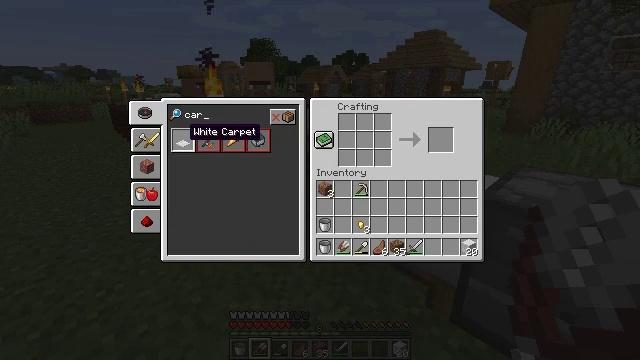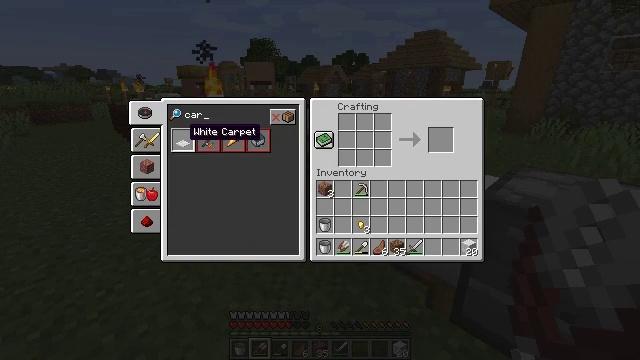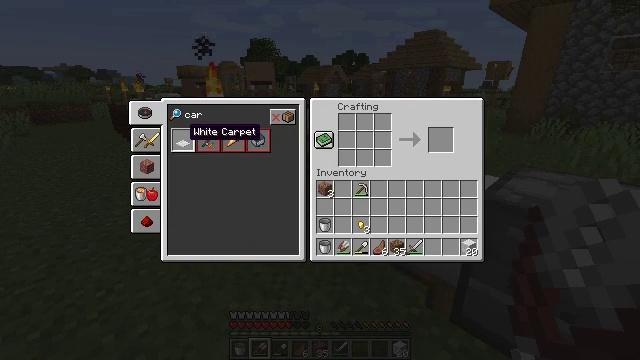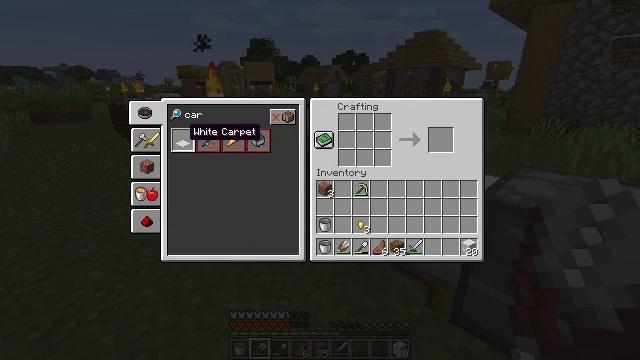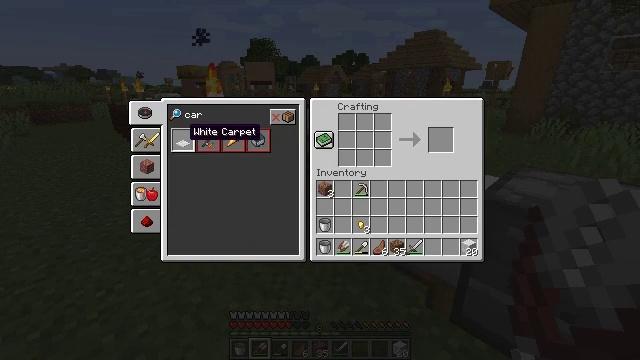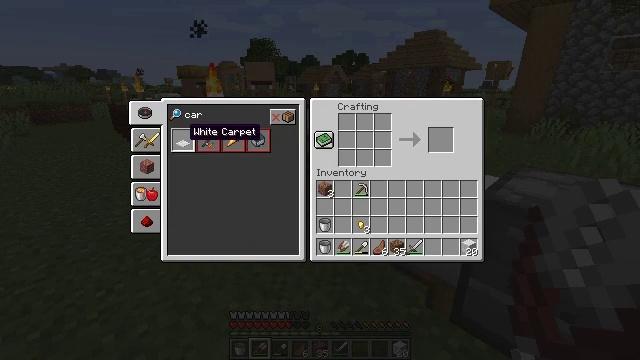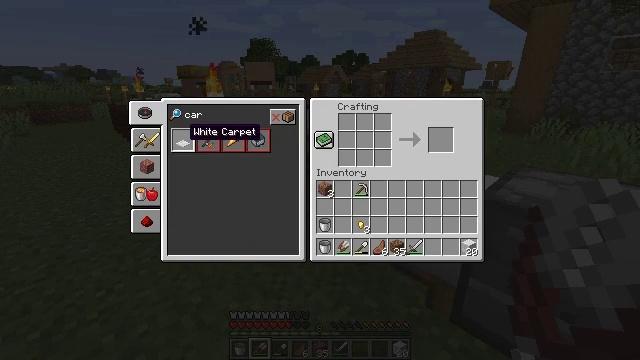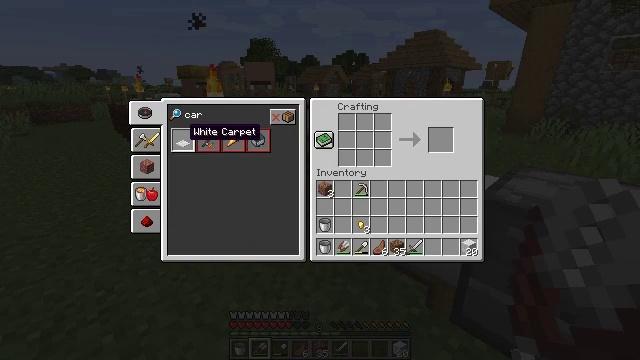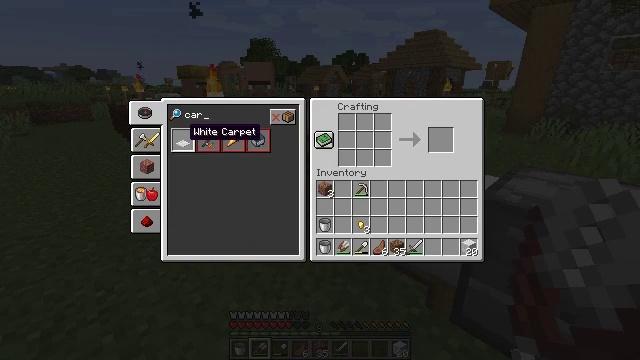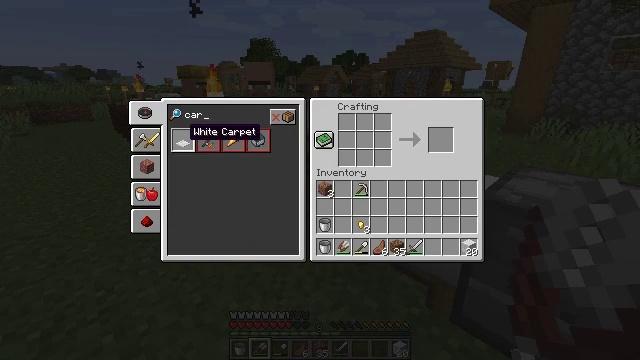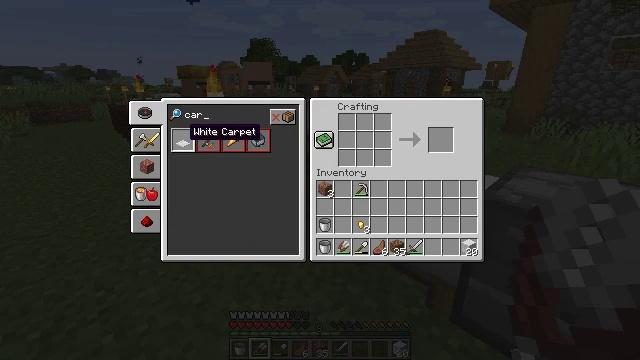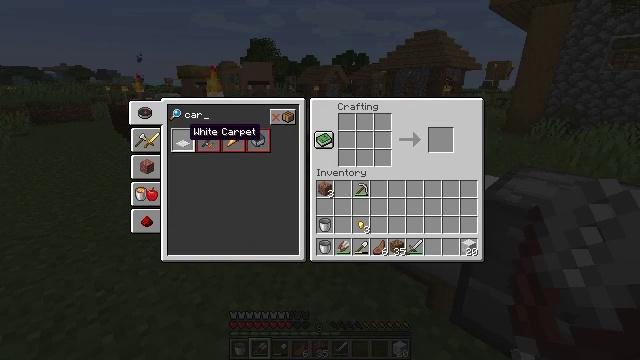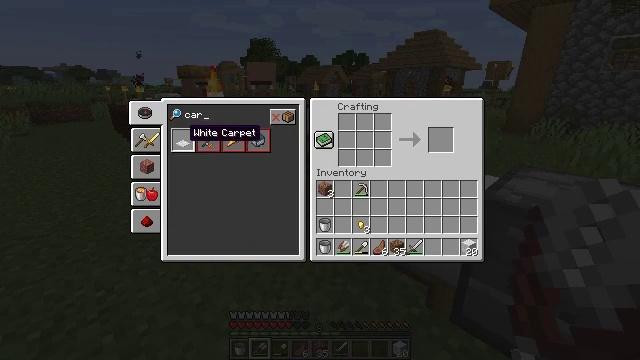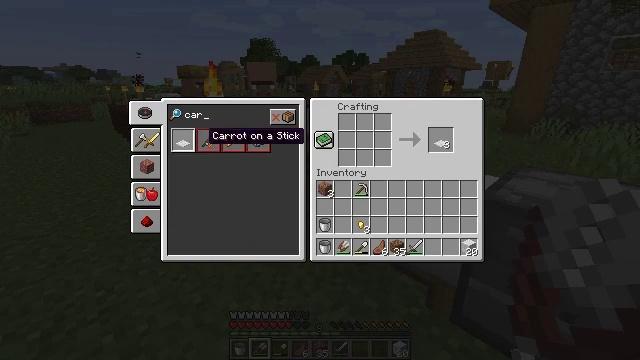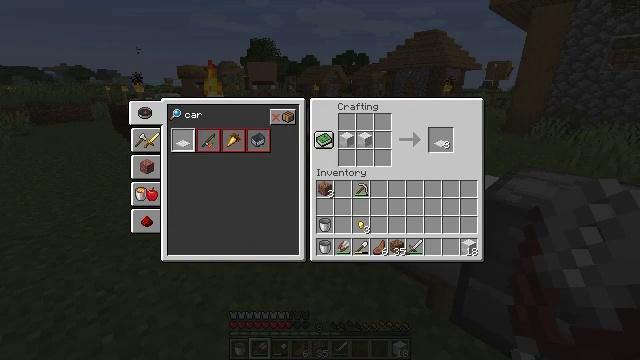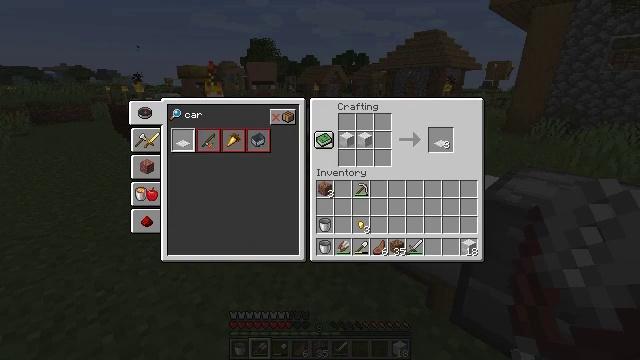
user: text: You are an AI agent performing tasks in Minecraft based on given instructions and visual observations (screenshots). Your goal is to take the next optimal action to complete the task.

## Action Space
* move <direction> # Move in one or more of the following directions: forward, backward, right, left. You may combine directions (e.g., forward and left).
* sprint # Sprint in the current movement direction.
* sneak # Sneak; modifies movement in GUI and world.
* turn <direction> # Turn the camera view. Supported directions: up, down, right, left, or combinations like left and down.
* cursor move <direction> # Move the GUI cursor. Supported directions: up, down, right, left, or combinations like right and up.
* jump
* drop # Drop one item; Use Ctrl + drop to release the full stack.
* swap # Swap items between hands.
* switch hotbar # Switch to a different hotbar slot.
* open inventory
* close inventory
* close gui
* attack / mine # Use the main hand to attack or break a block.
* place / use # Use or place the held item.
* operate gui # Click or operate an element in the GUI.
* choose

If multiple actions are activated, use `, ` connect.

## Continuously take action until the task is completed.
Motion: motion action
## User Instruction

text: Craft some white carpet with wool.
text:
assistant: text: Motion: no_op
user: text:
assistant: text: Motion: no_op
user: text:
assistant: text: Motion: no_op
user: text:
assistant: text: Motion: no_op
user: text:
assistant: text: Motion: no_op
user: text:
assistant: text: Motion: no_op
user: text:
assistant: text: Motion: no_op
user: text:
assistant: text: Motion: attack / mine
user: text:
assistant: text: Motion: attack / mine
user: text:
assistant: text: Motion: attack / mine
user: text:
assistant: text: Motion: no_op
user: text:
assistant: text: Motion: no_op
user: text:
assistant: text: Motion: turn right
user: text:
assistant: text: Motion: turn right and down
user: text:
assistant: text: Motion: turn right
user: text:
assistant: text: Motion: turn right
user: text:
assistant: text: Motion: no_op
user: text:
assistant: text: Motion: no_op
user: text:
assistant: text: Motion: turn left
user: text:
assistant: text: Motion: turn left
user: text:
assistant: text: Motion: no_op
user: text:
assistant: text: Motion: no_op
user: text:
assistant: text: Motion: no_op
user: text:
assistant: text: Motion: no_op
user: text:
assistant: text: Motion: no_op
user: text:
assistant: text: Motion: turn left
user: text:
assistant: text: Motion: no_op
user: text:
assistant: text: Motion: no_op
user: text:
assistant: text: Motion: no_op
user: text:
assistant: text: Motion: attack / mine